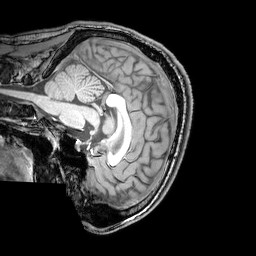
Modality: T1w
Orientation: sagittal
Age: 26
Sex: male
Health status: healthy
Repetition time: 0.081 s
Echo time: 0.037 s